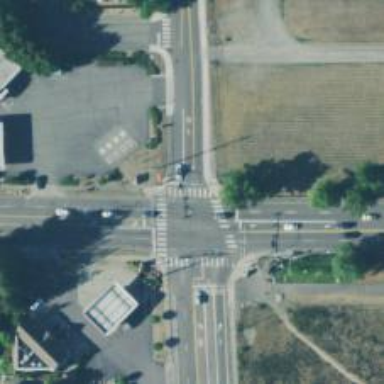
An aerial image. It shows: Zebra crossing on the road.